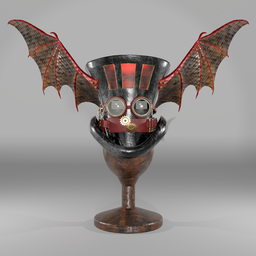
Label: people